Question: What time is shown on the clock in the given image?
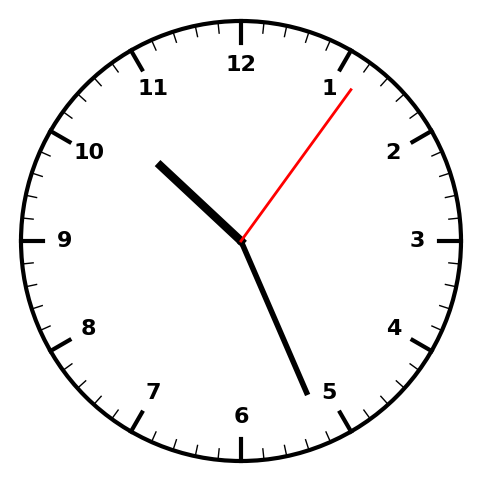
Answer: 10:26:06